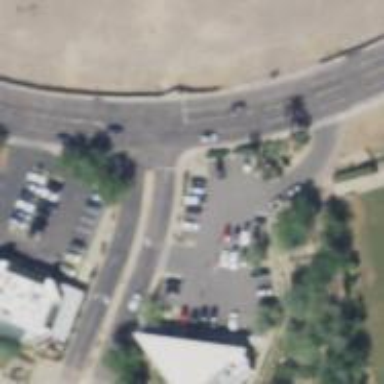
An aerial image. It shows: Solid stop line on the road.